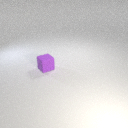
small purple rubber cube